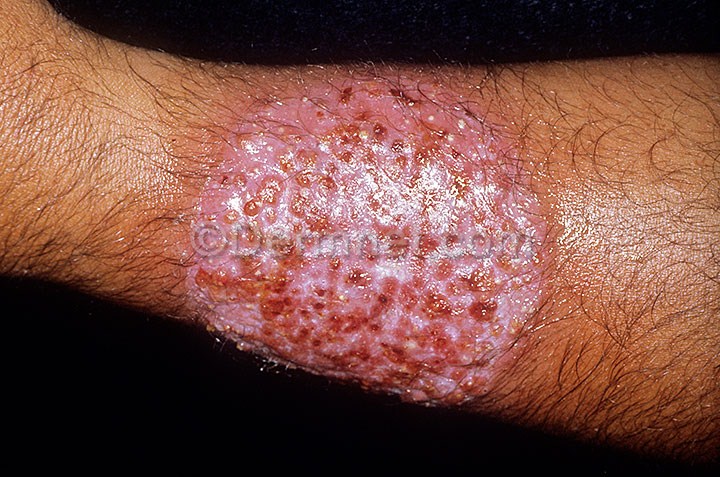
Disease: Tinea Ringworm Candidiasis and other Fungal Infections